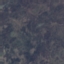
Land use / land cover: HerbaceousVegetation